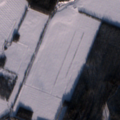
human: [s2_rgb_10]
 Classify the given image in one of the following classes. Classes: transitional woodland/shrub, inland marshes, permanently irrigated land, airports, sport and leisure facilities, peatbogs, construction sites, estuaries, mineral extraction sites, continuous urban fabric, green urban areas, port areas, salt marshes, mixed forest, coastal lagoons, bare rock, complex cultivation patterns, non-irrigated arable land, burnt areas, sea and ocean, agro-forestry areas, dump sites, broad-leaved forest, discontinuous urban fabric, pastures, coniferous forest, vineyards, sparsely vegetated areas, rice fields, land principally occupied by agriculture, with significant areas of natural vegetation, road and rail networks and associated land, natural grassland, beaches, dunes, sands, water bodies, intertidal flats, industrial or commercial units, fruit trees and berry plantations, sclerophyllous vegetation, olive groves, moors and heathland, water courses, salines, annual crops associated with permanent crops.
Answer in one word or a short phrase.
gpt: non-irrigated arable land, coniferous forest, mixed forest, transitional woodland/shrub